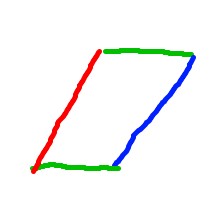
Shape: parallelogram